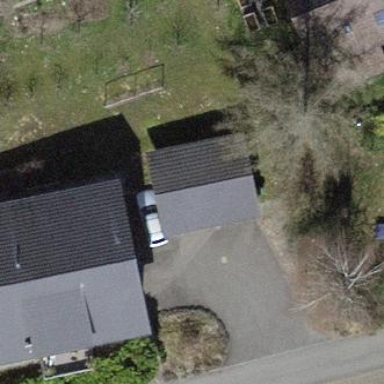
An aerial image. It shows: Garage.